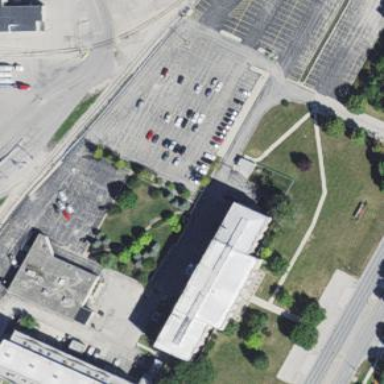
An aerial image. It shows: Office building.